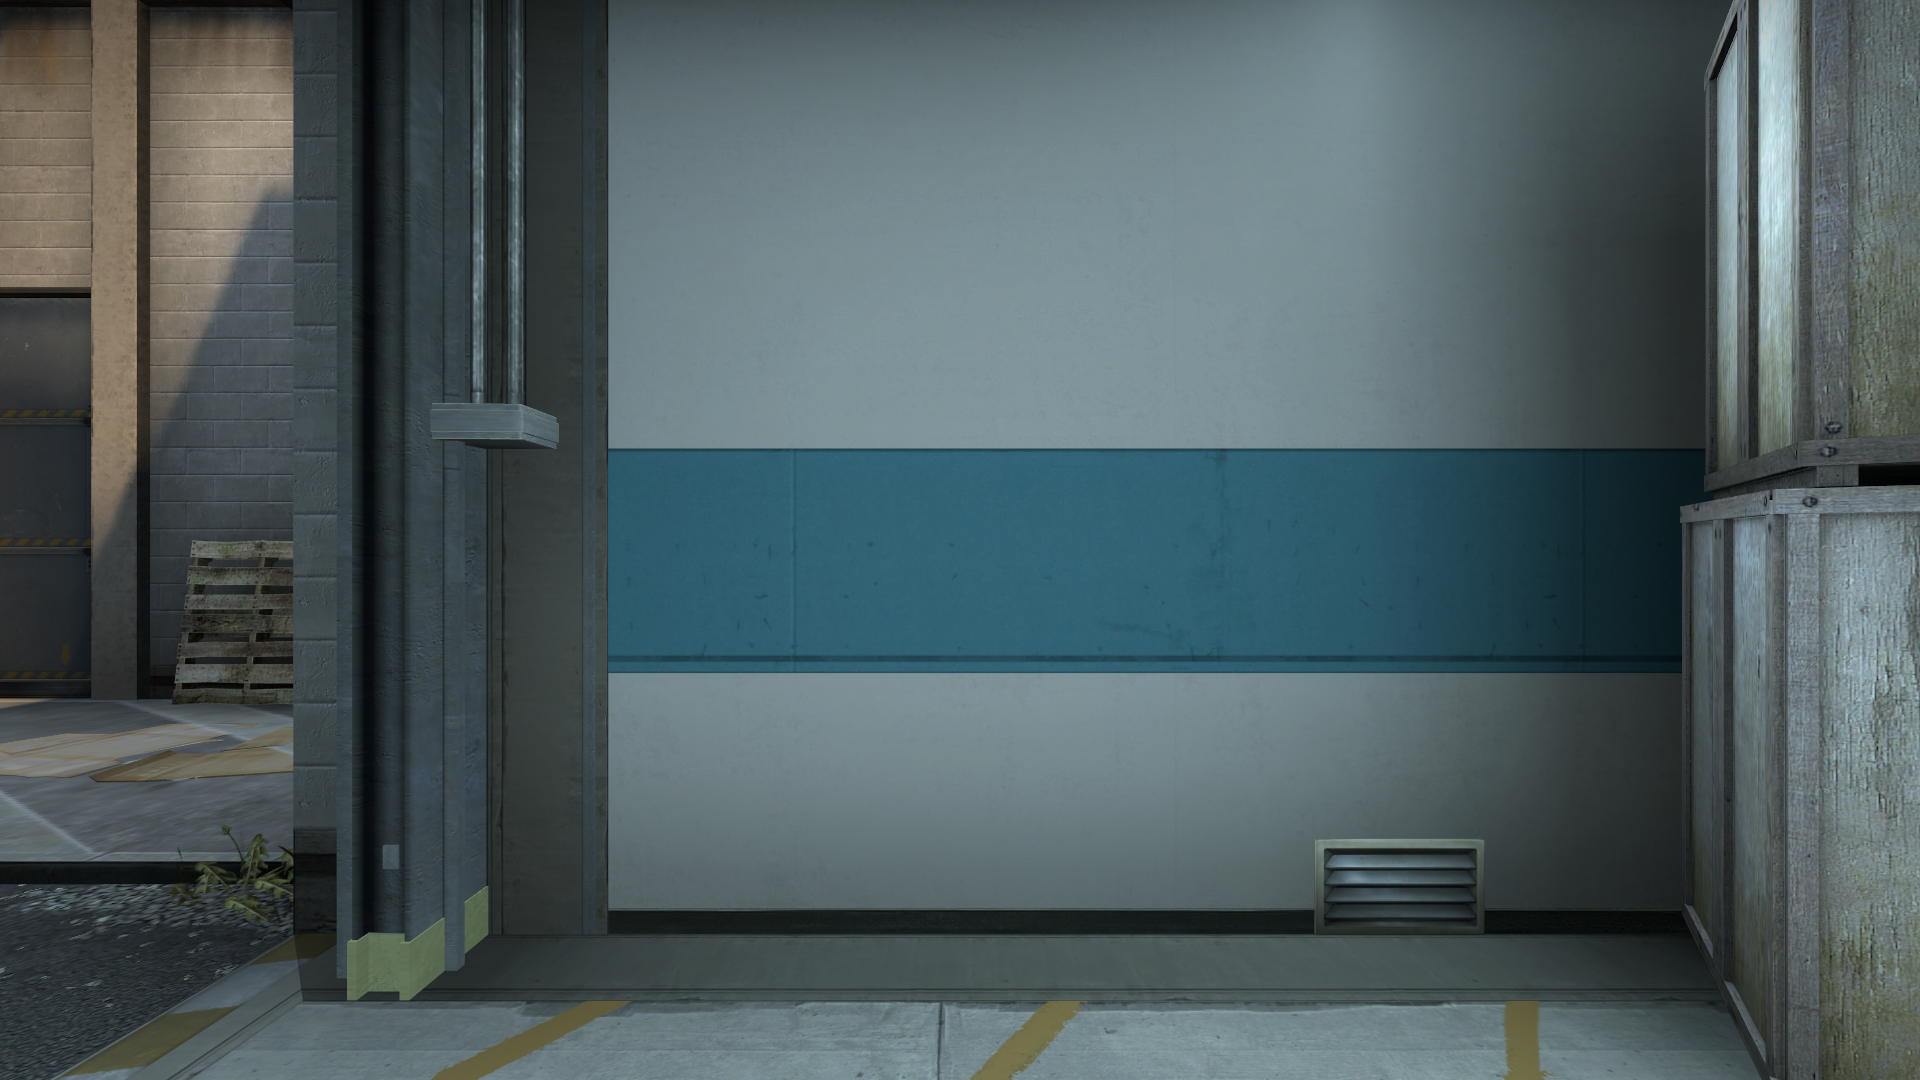
Map: de_train